Field crop: maize
Growth stage: 2
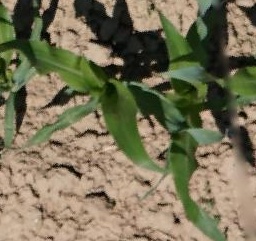
Species: maize